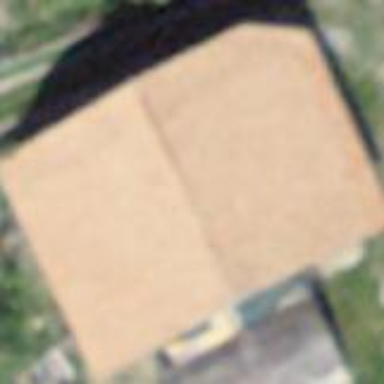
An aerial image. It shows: Barn.